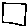
Label: square